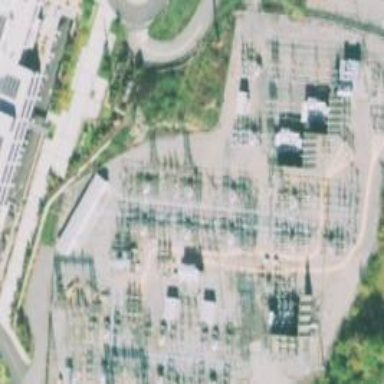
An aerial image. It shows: Switch used for power control.